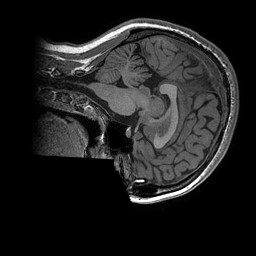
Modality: T1w
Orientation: sagittal
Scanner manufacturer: ge
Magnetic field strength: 3 T
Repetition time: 0.008156 s
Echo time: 0.00318 s